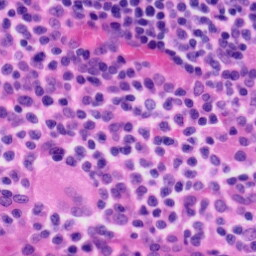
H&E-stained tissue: Tonsil